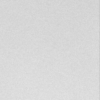
Label: dusty